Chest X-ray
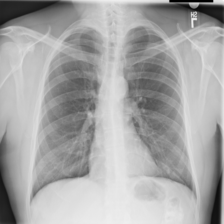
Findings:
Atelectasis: negative
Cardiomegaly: negative
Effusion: negative
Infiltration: negative
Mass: negative
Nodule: positive
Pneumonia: negative
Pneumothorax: negative
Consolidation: negative
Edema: negative
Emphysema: negative
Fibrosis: negative
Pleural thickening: negative
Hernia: negative